Aerial crown-view tile of a tropical tree (Barro Colorado Island, Panama), acquired 20250616:
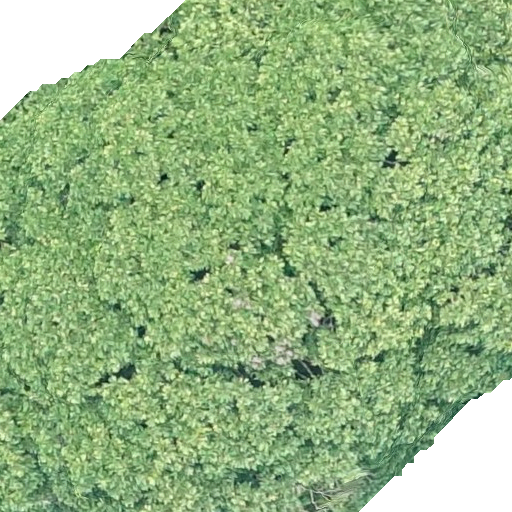
Species: Dipteryx oleifera
GBIF accepted scientific name: Dipteryx oleifera
Crown area: 501.441 m²